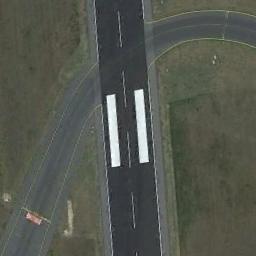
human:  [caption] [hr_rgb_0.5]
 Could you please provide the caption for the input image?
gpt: The runway with two aiming point markings connects another road .

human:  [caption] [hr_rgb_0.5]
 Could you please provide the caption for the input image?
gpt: The grass is beside the runway .

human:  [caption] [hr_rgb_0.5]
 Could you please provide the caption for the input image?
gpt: The runway is on the grass .

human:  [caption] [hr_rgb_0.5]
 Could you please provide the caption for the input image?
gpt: A curved and straight runway is next to a green lawn with white dashes of varying thickness .

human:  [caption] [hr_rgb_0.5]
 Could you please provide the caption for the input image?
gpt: There are green lawns beside the runway .